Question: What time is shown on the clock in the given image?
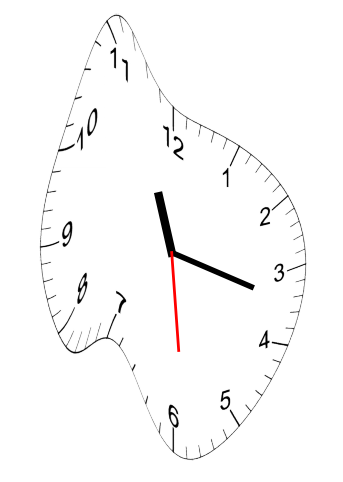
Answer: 11:17:29